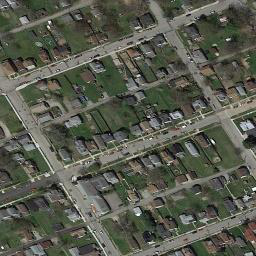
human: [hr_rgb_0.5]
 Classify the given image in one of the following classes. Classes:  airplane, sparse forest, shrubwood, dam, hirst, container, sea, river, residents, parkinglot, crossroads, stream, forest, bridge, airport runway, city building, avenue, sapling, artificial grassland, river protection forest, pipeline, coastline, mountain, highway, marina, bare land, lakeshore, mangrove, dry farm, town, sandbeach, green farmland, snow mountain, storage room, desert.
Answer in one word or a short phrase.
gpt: town